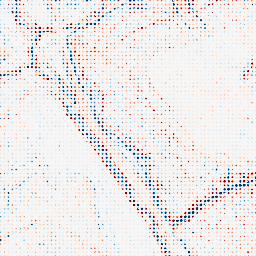
Category: edge_preserving
Decomposition family: bilateral
Decomposition parameters: d: 9
sigma_color: 50
sigma_space: 100
Upsampling method: sinc_blackman
Upsampling parameters: scale: 8
kernel_size: 4
Upsampling scale: 8